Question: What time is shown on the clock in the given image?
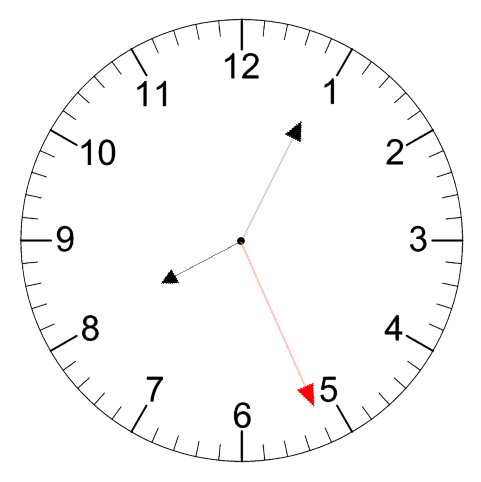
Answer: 08:04:26